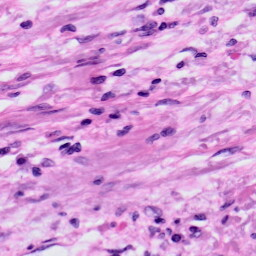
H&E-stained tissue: Skin